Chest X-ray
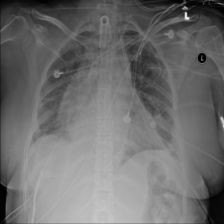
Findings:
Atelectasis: negative
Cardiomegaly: negative
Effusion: negative
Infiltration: negative
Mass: negative
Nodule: negative
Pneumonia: negative
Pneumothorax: negative
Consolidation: negative
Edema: negative
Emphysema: negative
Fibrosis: negative
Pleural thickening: negative
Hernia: negative